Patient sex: M
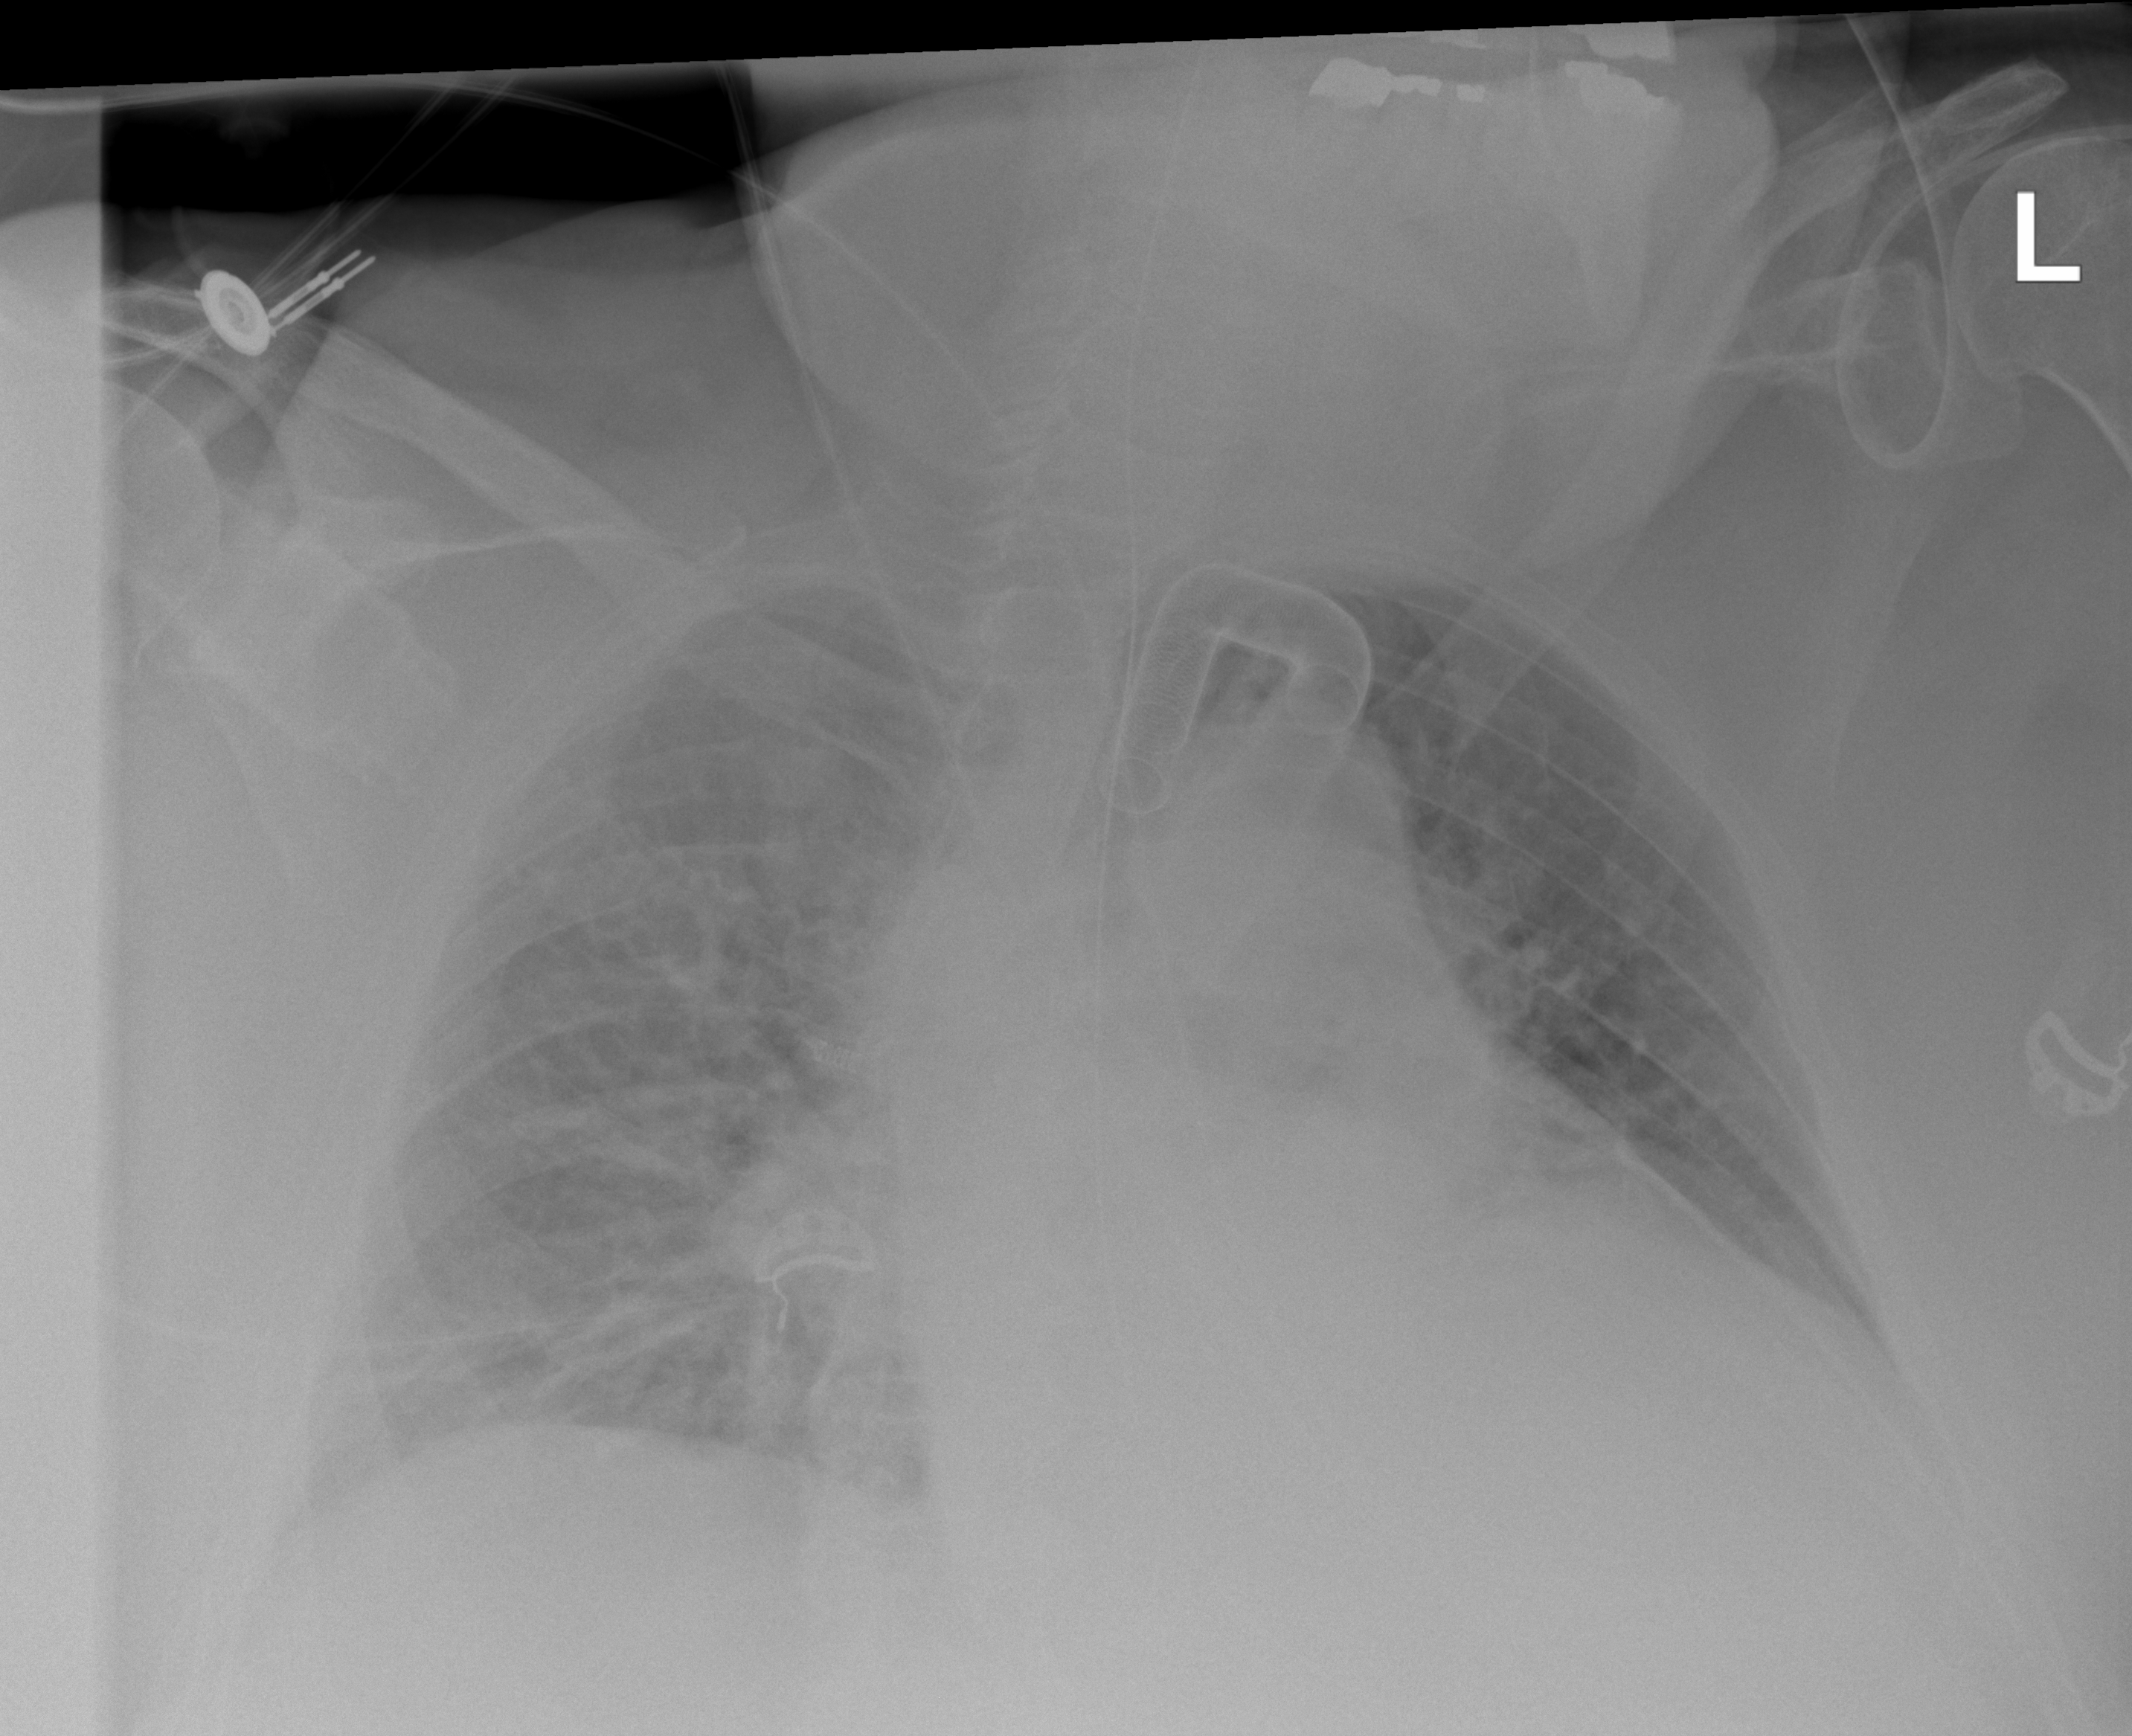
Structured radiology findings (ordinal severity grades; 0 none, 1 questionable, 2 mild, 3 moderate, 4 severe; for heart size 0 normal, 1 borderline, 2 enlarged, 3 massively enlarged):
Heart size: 2
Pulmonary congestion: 2
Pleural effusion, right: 2
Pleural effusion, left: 2
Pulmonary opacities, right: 2
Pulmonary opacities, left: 2
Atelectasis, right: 2
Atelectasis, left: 0